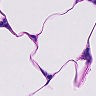
Metastatic tissue present: no